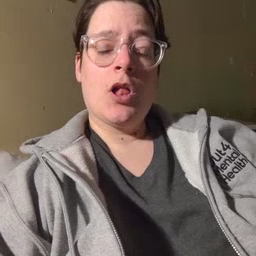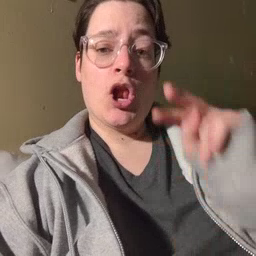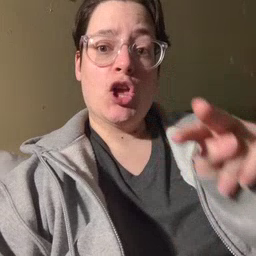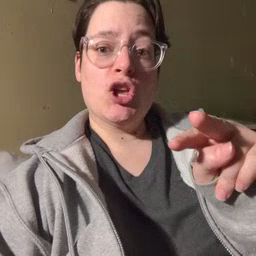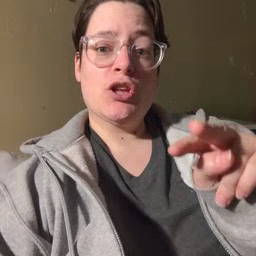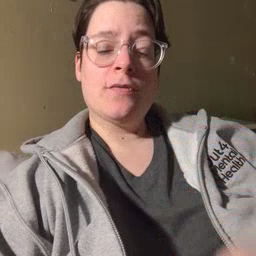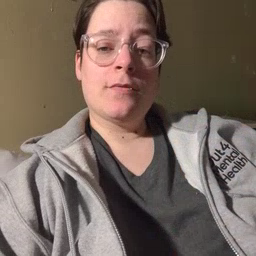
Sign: look